Field crop: maize
Growth stage: 1
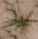
Species: salsola